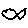
Label: fish